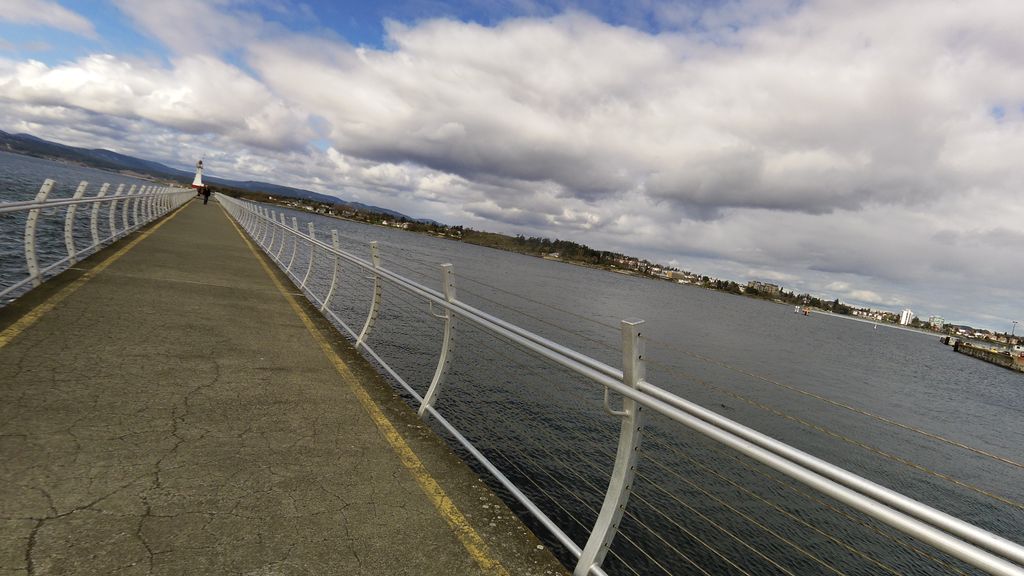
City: victoria